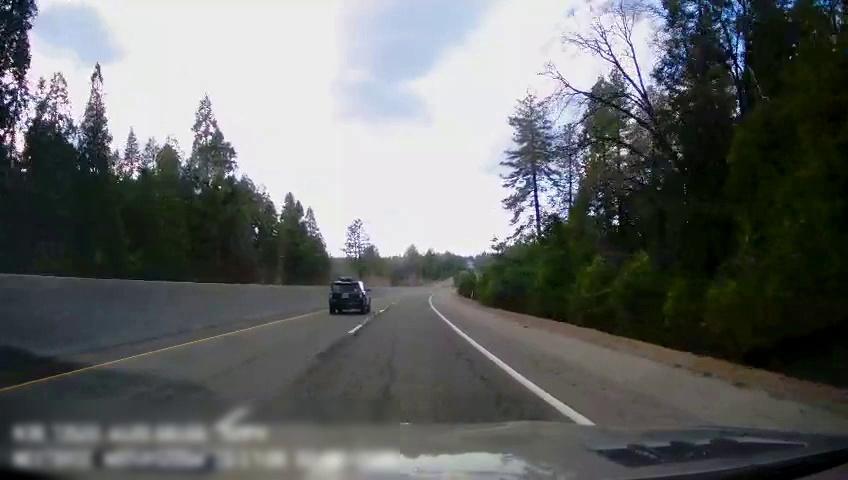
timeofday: Day
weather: Cloudy
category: Drivable Space
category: Vehicles | SUV
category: Lanes | Alternate Lane
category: Lanes | Current Lane
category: Lanes | Current Lane